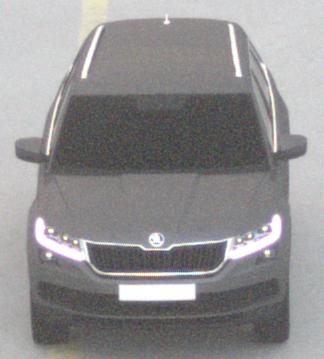
Make: Skoda
Model: Kodiaq 1.4 TSI
Detailed model: Kodiaq
Model produced from: 2017/03
Model produced until: 2018/05
Doors: 5
Color: gray
Road condition: dry road
Daytime: night
Contrast: low contrast